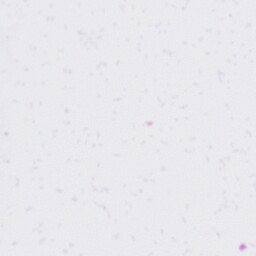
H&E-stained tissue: Liver